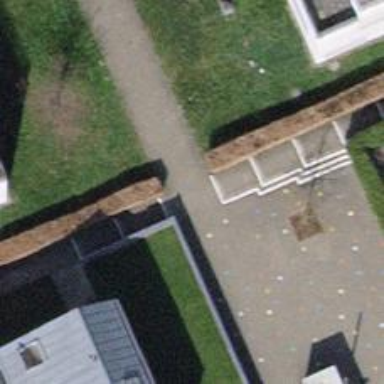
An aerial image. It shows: Footway.